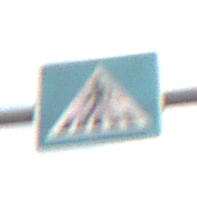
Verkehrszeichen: FussgaengerueberwegRechts
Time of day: MorningAfternoon
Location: Outdoor (Suburban)
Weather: Overcast
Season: NotSpecified
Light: Natural